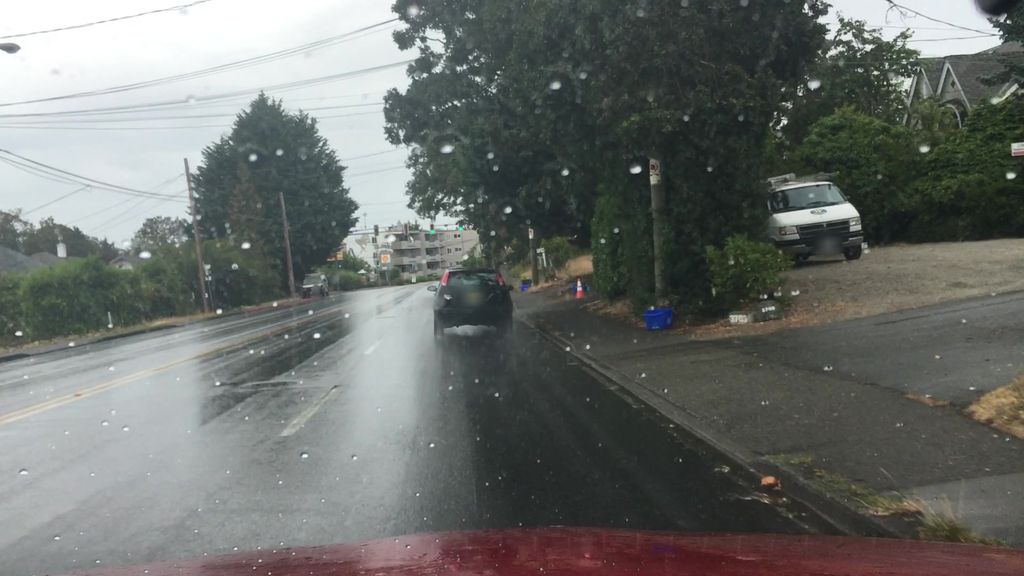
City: victoria